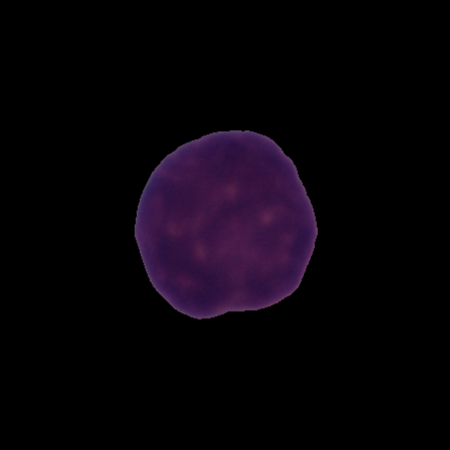
Label: healthy